Field crop: tomato
Growth stage: 1
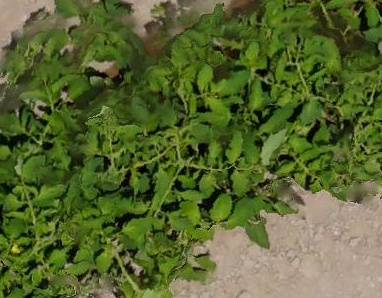
Species: tomato